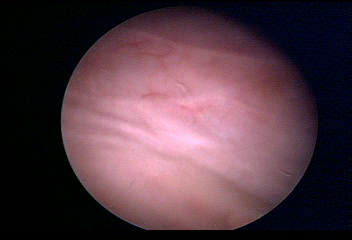
Modality: WLC
Class: Normal mucosa
Bladder cancer association: No